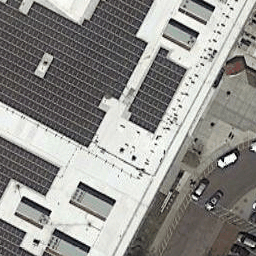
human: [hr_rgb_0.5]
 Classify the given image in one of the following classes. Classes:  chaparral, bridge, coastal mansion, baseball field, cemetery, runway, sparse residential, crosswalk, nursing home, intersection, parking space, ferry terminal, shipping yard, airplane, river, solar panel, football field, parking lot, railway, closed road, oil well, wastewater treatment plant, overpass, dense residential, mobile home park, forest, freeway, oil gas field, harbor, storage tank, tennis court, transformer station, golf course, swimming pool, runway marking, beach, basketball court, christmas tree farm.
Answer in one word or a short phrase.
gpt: solar panel